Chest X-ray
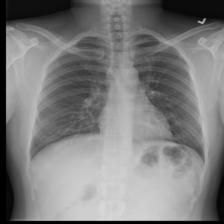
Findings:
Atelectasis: negative
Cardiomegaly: negative
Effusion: negative
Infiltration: negative
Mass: negative
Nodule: negative
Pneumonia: negative
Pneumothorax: negative
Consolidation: negative
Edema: negative
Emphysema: negative
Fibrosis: negative
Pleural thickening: negative
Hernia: negative